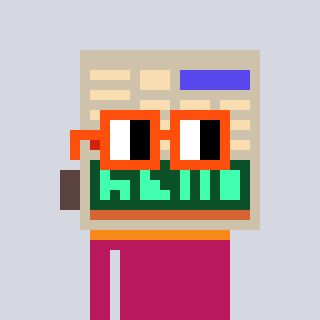
a pixel art character with square orange glasses, a calculator-shaped head and a darkpink-colored body on a cool background